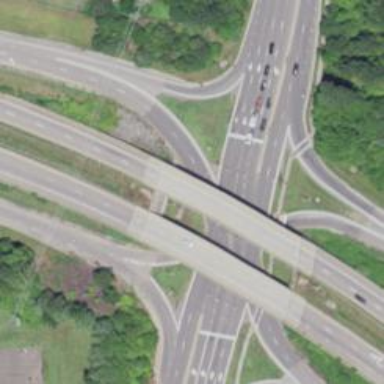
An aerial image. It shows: Beam bridge on motorway.